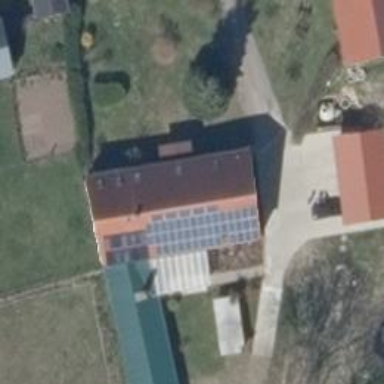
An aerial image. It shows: Solar photovoltaic panel generator producing electricity as small installation.